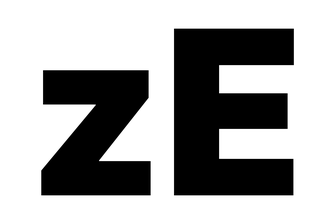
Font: Inter_Black